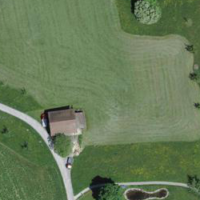
EUNIS habitat code: 25
Species observed at this site:
Tanacetum parthenium